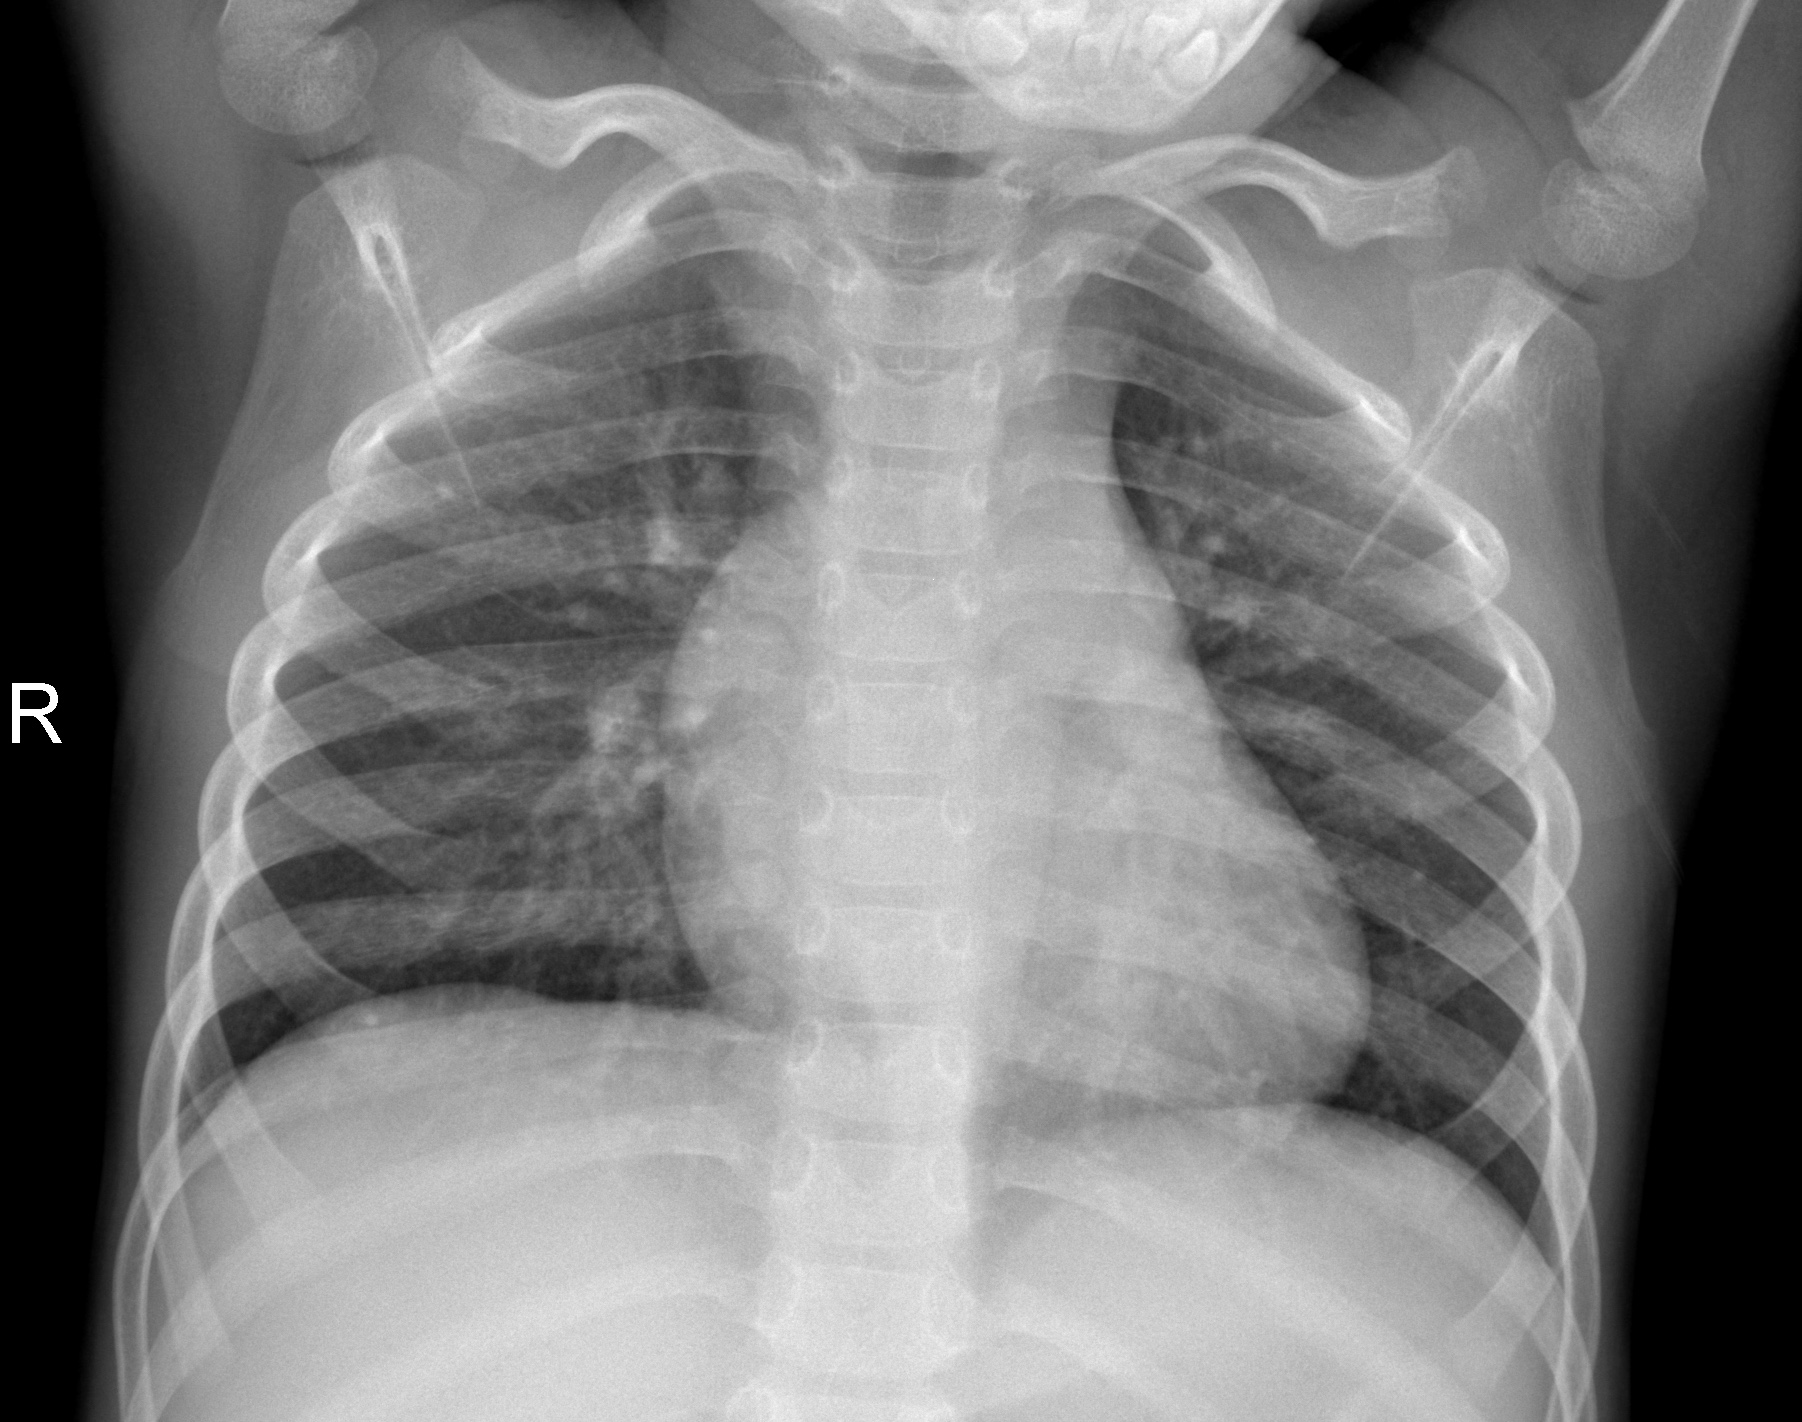
Diagnosis: NORMAL